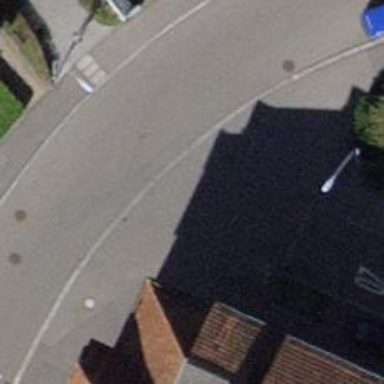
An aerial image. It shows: Unmarked crossing with traffic calming table.